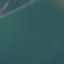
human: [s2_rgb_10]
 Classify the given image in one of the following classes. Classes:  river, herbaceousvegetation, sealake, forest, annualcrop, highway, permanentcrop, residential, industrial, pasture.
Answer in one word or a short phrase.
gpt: SeaLake